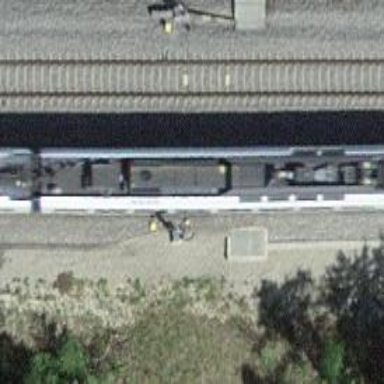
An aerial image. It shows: Railway signal.